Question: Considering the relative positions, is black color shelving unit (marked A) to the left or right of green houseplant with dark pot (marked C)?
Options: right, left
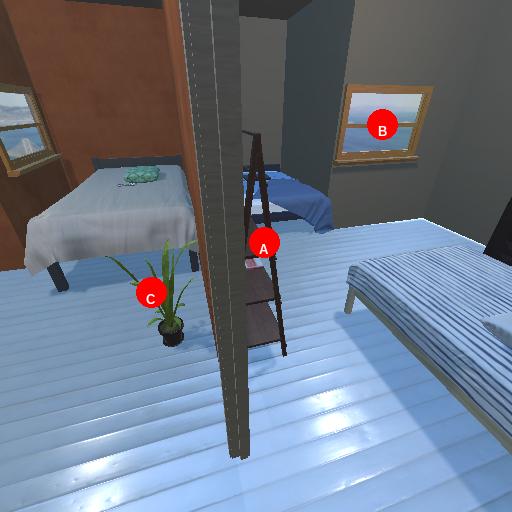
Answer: right